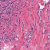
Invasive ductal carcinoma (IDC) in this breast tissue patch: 0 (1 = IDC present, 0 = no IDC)